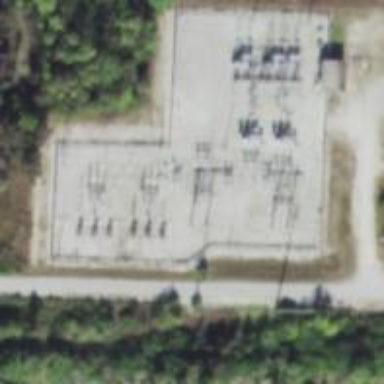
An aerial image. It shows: Switch for power supply.